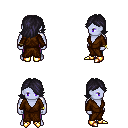
a pixel art fantasy rpg character, male body template, dark elf, purple skin, brown robe, magenta pants, raven swoop hairstyle, bracelets, gold boots, four views (front, back, left, right), 2x2 character sprite sheet, small pixel art, hard edges, no anti-aliasing